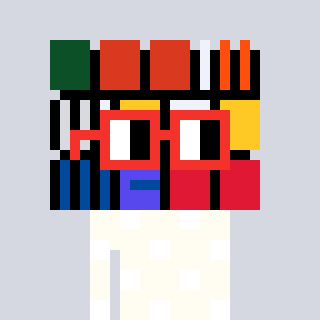
a pixel art character with square red glasses, a abstract-shaped head and a grayscale-colored body on a cool background